Field crop: maize
Growth stage: 1
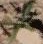
Species: atriplex